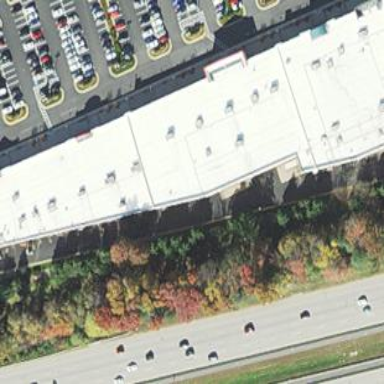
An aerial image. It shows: Retail building.